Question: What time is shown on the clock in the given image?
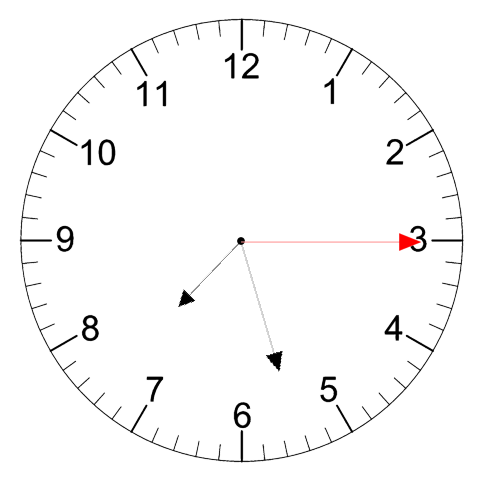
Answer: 07:27:15